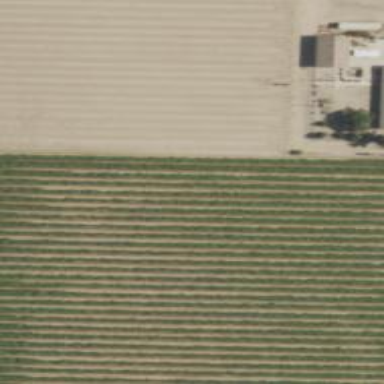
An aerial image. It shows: Vineyard with grape crops.